Question: How can I use ImageMagick (probably the 'montage' command) to join png images into a new png, where each of the input pngs becomes a part of the final one? All vertically arranged?
Like so:

2 pngs of roughly equal width (+-2px) and different heights joined on top of one another seamlessly.
I don't really mind so much what happens to excess/smaller widths.
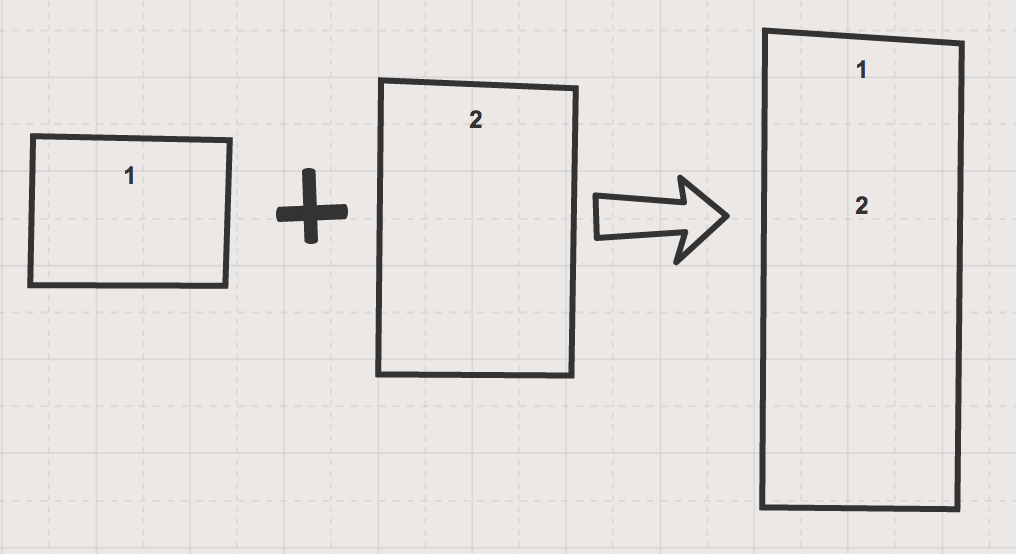
Answer: '''
convert 1.png 2.png -append result.png
'''
- '-gravity West'- '-gravity East'- '-gravity center'
To add a transparent spacer between:
'''
convert -background none 1.png -size 10x10 xc:none 2.png -append result.png
'''
Oh, you've gone horizontal! Change '-append' to '+append'.